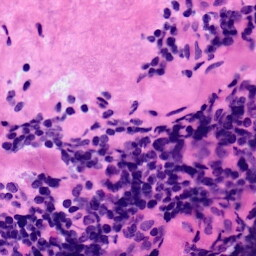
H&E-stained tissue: LymphNode